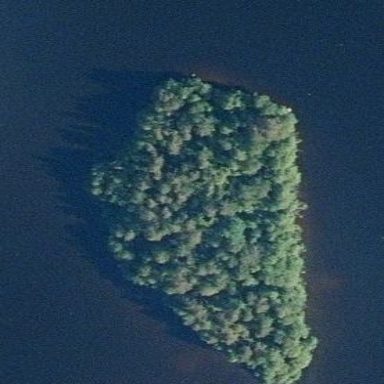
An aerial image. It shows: Islet.